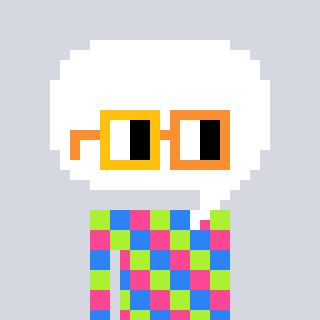
a pixel art character with square yellow and orange glasses, a speech bubble-shaped head and a green-colored body on a cool background